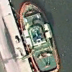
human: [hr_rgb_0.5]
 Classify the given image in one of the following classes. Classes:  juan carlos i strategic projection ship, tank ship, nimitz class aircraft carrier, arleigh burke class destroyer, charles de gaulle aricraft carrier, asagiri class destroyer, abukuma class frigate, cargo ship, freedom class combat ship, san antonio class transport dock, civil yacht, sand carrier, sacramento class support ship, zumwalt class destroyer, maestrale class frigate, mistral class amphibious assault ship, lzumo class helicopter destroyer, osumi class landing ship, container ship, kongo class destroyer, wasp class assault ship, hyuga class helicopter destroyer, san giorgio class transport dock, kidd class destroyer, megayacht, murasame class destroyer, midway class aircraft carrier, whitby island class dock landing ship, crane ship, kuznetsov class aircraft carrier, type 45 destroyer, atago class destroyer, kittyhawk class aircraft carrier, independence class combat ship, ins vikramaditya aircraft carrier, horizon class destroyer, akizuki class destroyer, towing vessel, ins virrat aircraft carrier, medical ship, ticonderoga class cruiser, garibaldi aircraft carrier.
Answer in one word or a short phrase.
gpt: Towing vessel